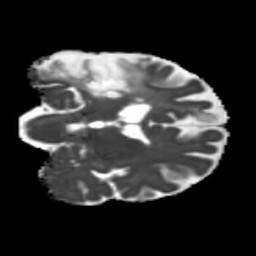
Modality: MD
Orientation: coronal
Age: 51
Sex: male
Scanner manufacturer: siemens
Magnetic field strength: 3 T
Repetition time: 5.25 s
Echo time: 0.08 s